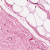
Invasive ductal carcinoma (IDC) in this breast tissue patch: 0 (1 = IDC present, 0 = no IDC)